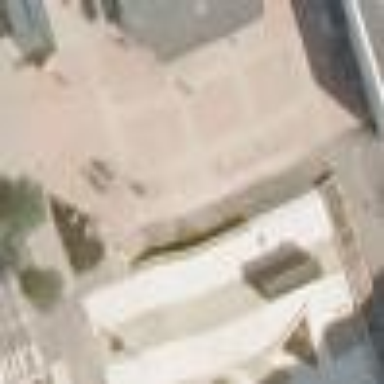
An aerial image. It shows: Pedestrian square paved with paving stones.